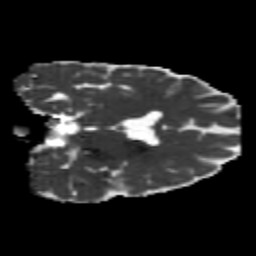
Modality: MD
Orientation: coronal
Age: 23
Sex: male
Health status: healthy
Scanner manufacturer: philips
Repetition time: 7.386 s
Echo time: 0.08599 s